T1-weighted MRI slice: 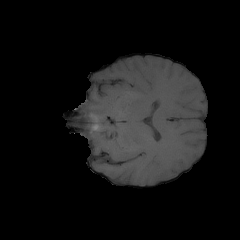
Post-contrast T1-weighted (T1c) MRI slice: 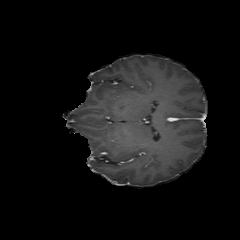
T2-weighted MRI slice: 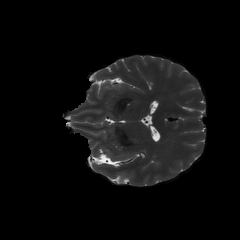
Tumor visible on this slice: no